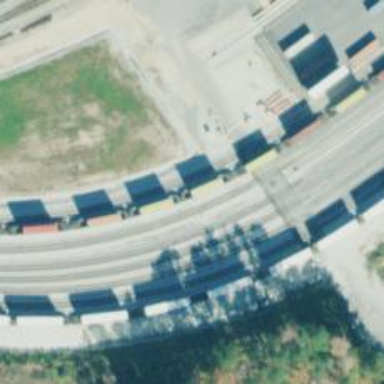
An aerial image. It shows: Wedge is used for the railway derail.